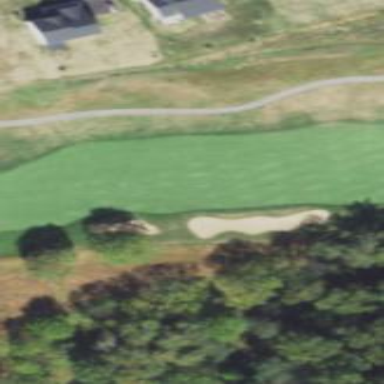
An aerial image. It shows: Grassy area designated as golf fairway.